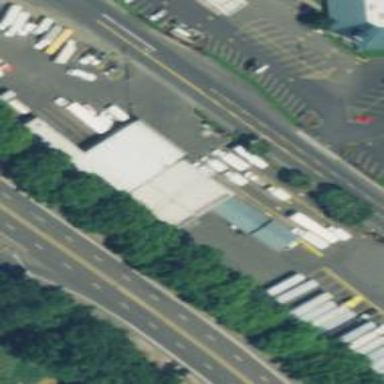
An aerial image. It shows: Building housing car repair shop.